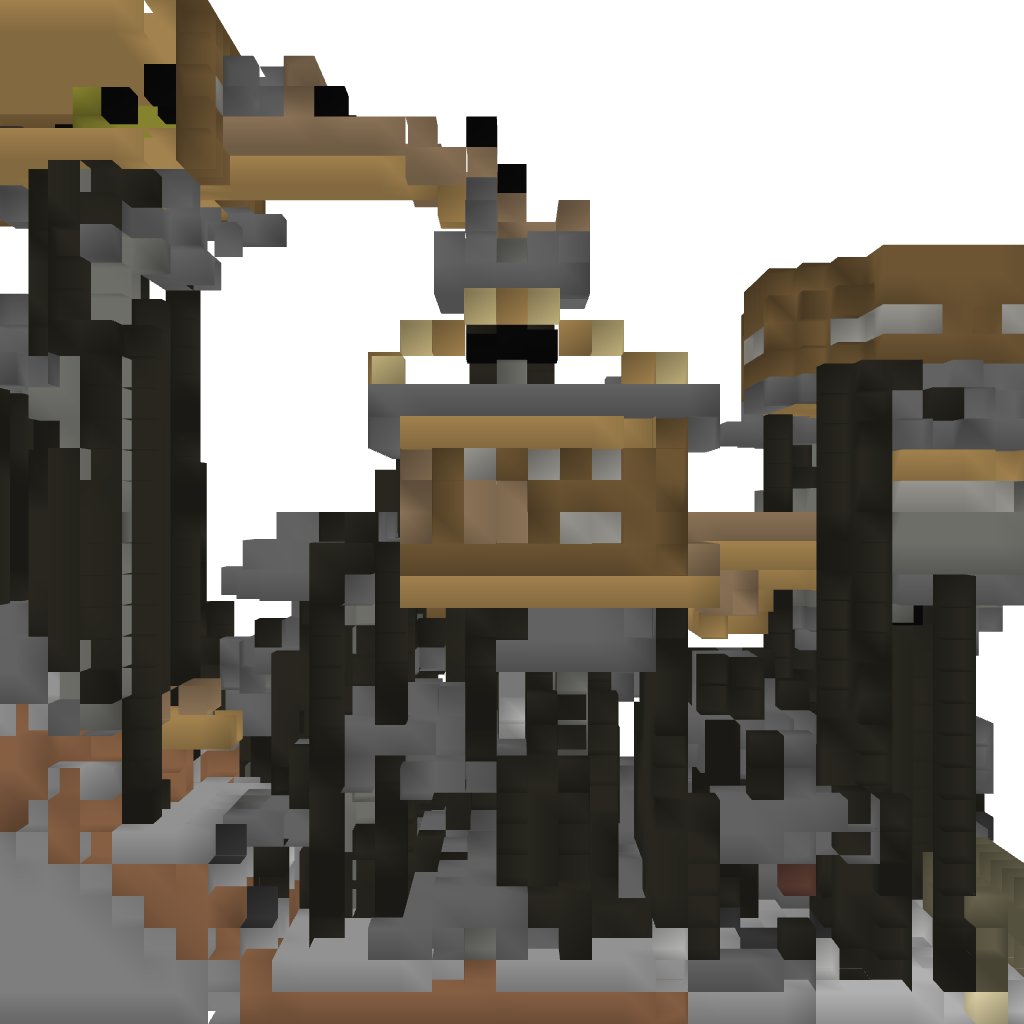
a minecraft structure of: TreeHouse